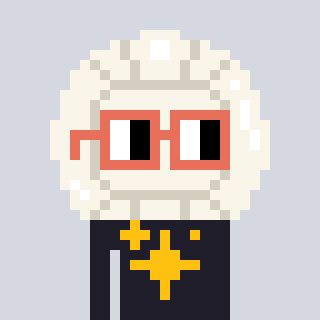
a pixel art character with square orange glasses, a volleyball-shaped head and a grayscale-colored body on a cool background